Question: When using the <URL> class.
The specified waypoints will appear, by default, as markers labeled A,B,C and so on...
If the DirectionsRenderer is configured to be draggable, dragging those waypoint markers will in turn trigger 'directions_changed' on the DirectionsRenderer, populate its 'dragResult' property, and ultimately change the underlying route. This change propagates to every related object including the instructions panel if you are displaying it.
The aforementioned behavior <URL>.
. I've tried manipulating the DirectionsResult object and calling the 'setDirections' method of the DirectionsRenderer object, but this manipulation often leads to inconsistent routes.
For example, sometimes one of my waypoints falls on a dead end.

After getting my DirectionsResult object I iterate on each of its legs. If the angle between
1. the last step of a given leg and
2. the first step of the next leg
is close to 180deg it means I have to turn back, so I want to change that waypoint to the next suitable location. I'm doing it this way:
'''
var computeHeading=function(location1,location2) {
return google.maps.geometry.spherical.computeHeading(location1,location2);
};
var legsArray = DirectionsResult.routes[0].legs;
for (var legIndex = 0; legIndex < legsArray.length - 1; legIndex++) {
// Current leg
var DirectionsLeg = legsArray[legIndex];
// Last Step of current Leg
var lastDirectionsStep = DirectionsLeg.steps.slice(-1)[0];
// Next Leg
var nextDirectionsLeg = legsArray[legIndex + 1];
// First step of Next Leg
var nextDirectionsStep = nextDirectionsLeg.steps[0];
var lastHeading = computeHeading(lastDirectionsStep.start_location, lastDirectionsStep.end_location);
var nextHeading = computeHeading(nextDirectionsStep.start_location, nextDirectionsStep.end_location);
var theAngle = Math.abs(nextHeading-lastHeading);
// Arbitrary threshold. If the angle is over 170 it's a deadend
if(theAngle>170) {
DirectionsLeg.steps.pop();
DirectionsLeg.end_location = DirectionsLeg.steps.slice(-1)[0].end_location;
nextDirectionsLeg.steps = nextDirectionsLeg.steps.slice(1);
nextDirectionsLeg.start_location =nextDirectionsLeg.steps[0].start_location;
}
}
'''
It turns out that the second to last location of leg 0 doesn't always match the second location of leg 1, so . This doesn't happen when manually dragging the waypoint marker: it manages to keep the route continuity.
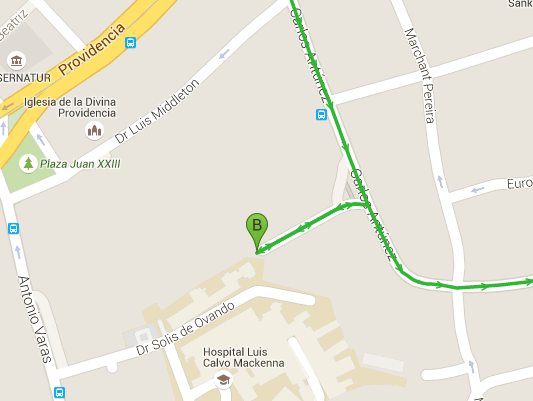
Answer: Well it turn out that dragging the marker triggers one or more calls to the Directions API, which is what I was trying to avoid for the sake of economy. So I figured that, after trimming legs from the original DirectionsResult, I should redefine the waypoints and request a new route.
'''
var optimizeRoute=function(DirectionsResult) {
var computeHeading=function(location1,location2) {
return google.maps.geometry.spherical.computeHeading(location1,location2);
};
var legsArray = DirectionsResult.routes[0].legs;
for (var legIndex = 0; legIndex < legsArray.length - 1; legIndex++) {
// Current leg
var DirectionsLeg = legsArray[legIndex];
// Last Step of current Leg
var lastDirectionsStep = DirectionsLeg.steps.slice(-1)[0];
// Next Leg
var nextDirectionsLeg = legsArray[legIndex + 1];
// First step of Next Leg
var nextDirectionsStep = nextDirectionsLeg.steps[0];
var lastHeading = computeHeading(lastDirectionsStep.start_location, lastDirectionsStep.end_location);
var nextHeading = computeHeading(nextDirectionsStep.start_location, nextDirectionsStep.end_location);
var theAngle = Math.abs(nextHeading-lastHeading);
// Arbitrary threshold. If the angle is over 170 it's a deadend
if(theAngle>170 && theAngle<190) {
DirectionsLeg.steps.pop();
DirectionsLeg.end_location = DirectionsLeg.steps.slice(-1)[0].end_location;
DirectionsResult.request.waypoints[legIndex].location = DirectionsLeg.end_location;
DirectionsResult.needsReroute = true;
}
}
return DirectionsResult;
}
'''
After that, if the "optimized" DirectionsResult has the property "needReroute" set to true, I make a new call to the google.maps.DirectionsService class, this time using the first DirectionsResult.request as my modified request.
So, let's say I have this function that takes a request and callbacks a DirectionsResult:
'''
var getRoute=function(myRequest,callback) {
var DirectionsService=new google.maps.DirectionsService();
DirectionsService.route(myRequest, function(DirectionsResult, status) {
if(status === google.maps.DirectionsStatus.OK) {
var optimizedDirectionsResult=optimizeRoute(DirectionsResult);
if(optimizedDirectionsResult.needsReroute) {
getRoute(optimizedDirectionsResult.request, callback);
} else {
callback(optimizedDirectionsResult);
}
} else {
console.warn('failed',status);
callback(null);
}
});
};
'''